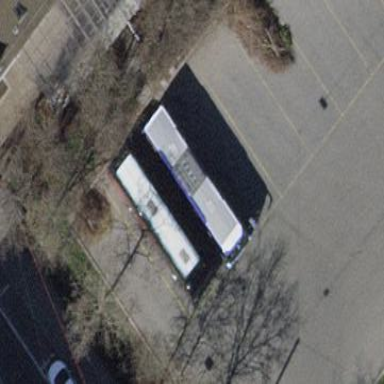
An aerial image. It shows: Parking space specifically designated for buses.